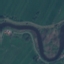
Label: River